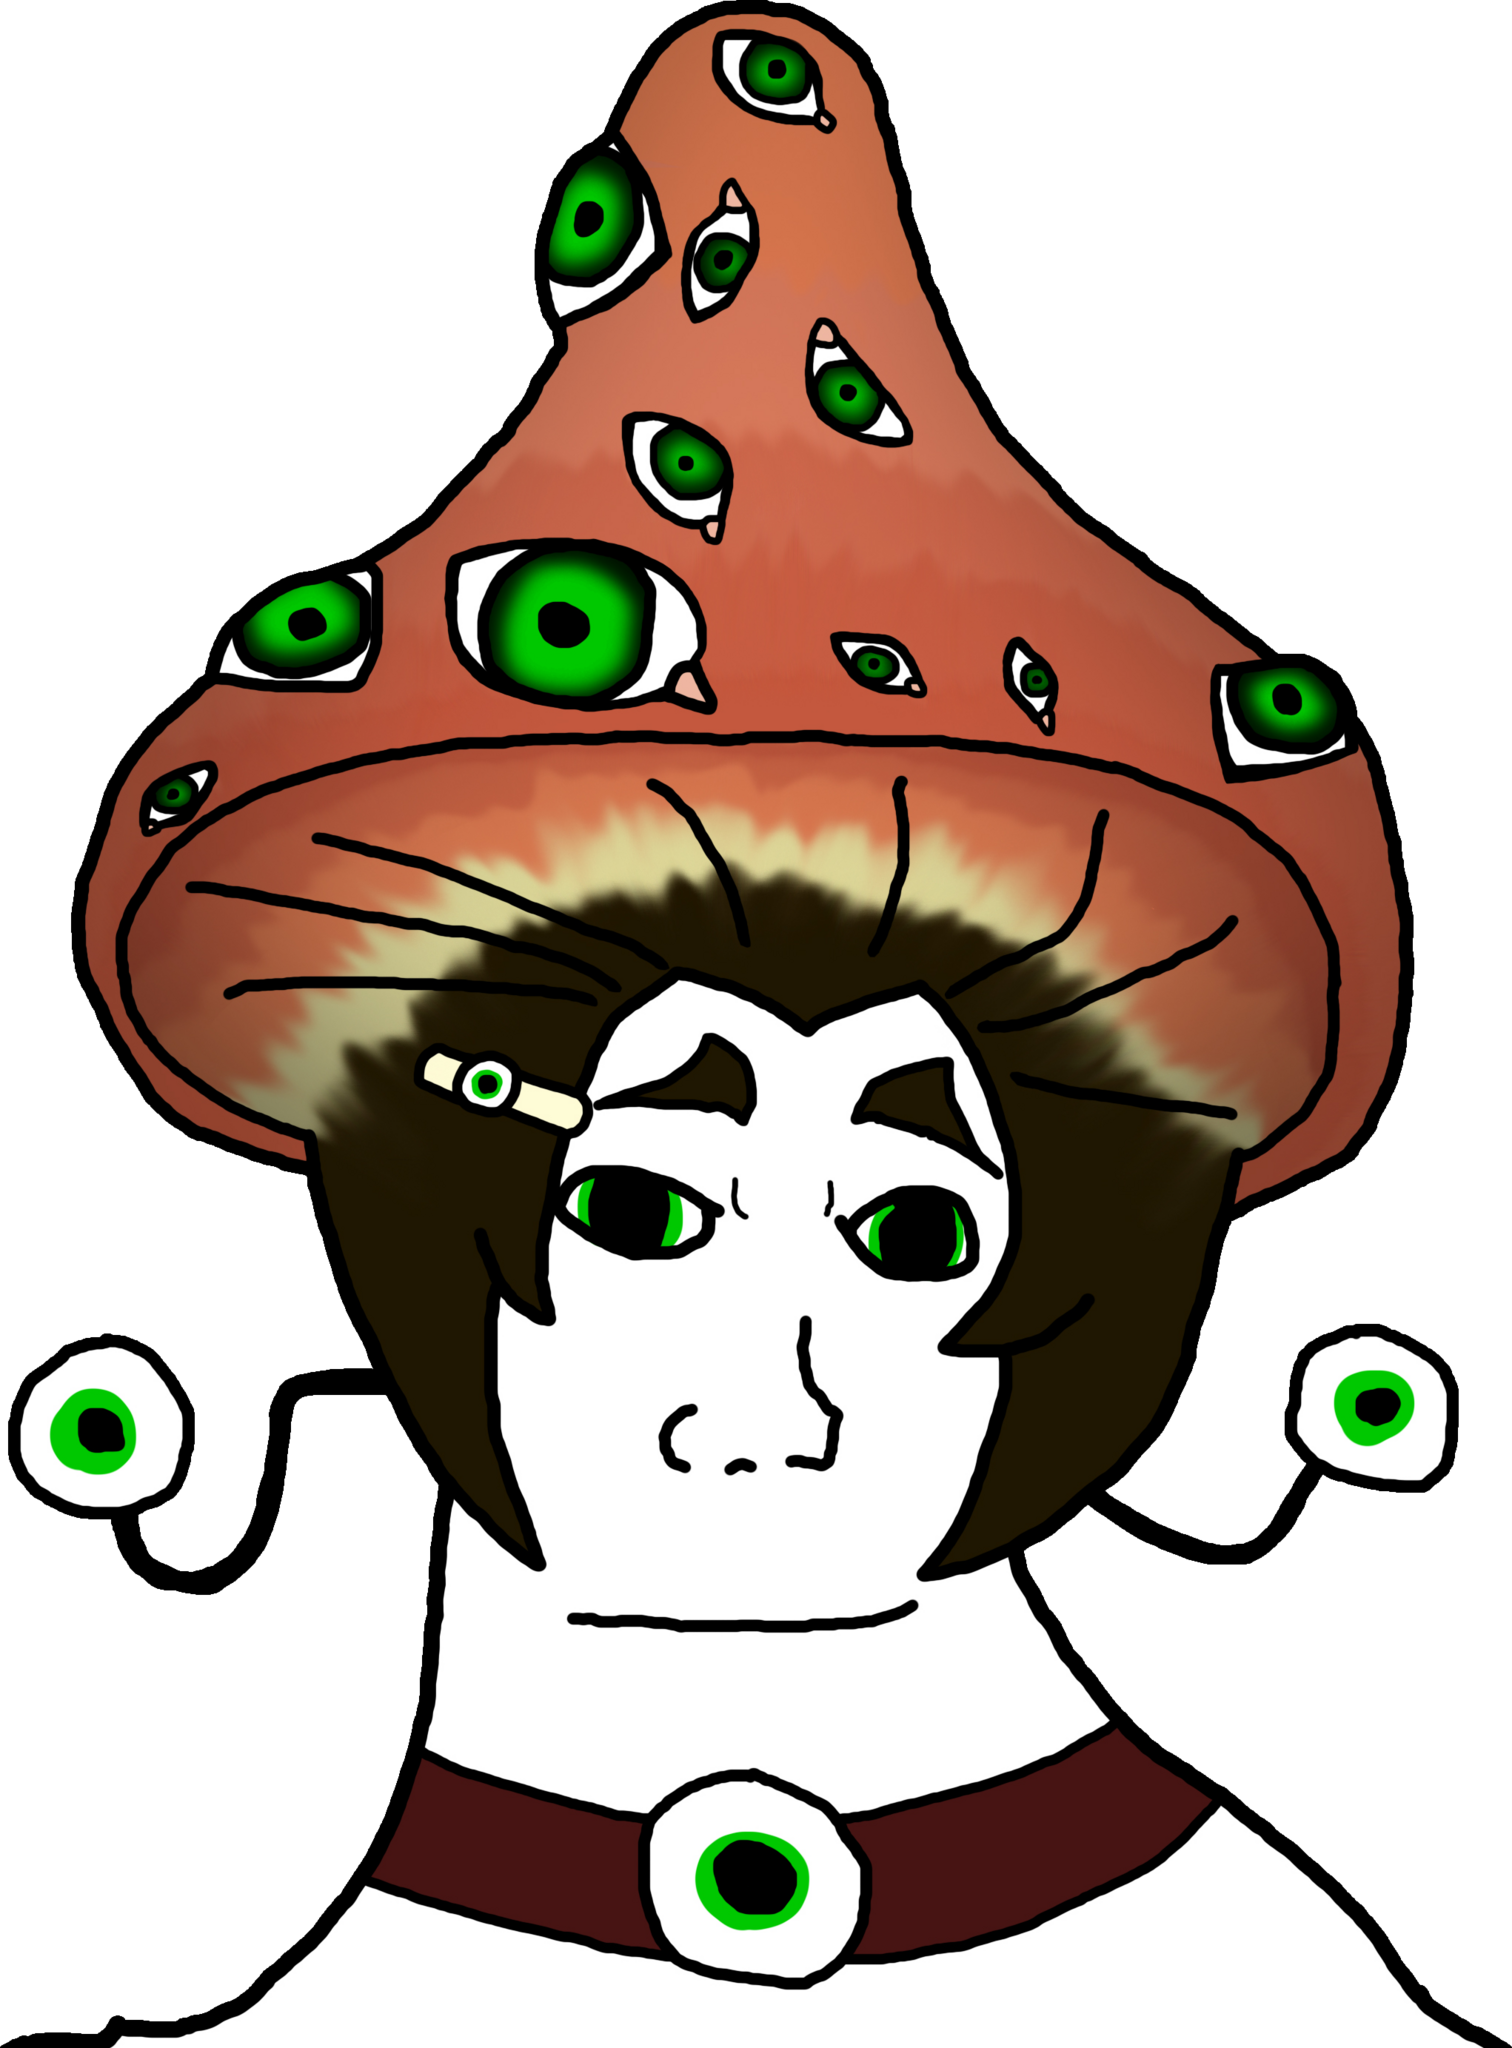
Label: 5_Shroomjak